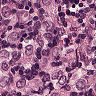
Metastatic tissue present: yes